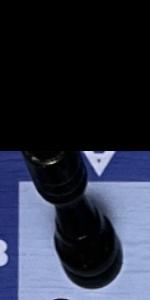
Label: Rook_Black